Aerial crown-view tile of a tropical tree (Barro Colorado Island, Panama), acquired 20250616:
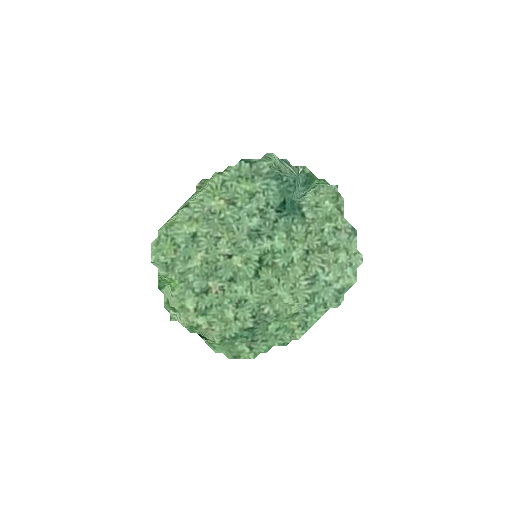
Species: Cecropia insignis
GBIF accepted scientific name: Cecropia insignis
Crown area: 43.619 m²